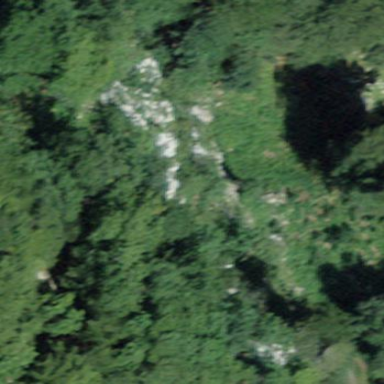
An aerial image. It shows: Landscape dominated by bare rock.